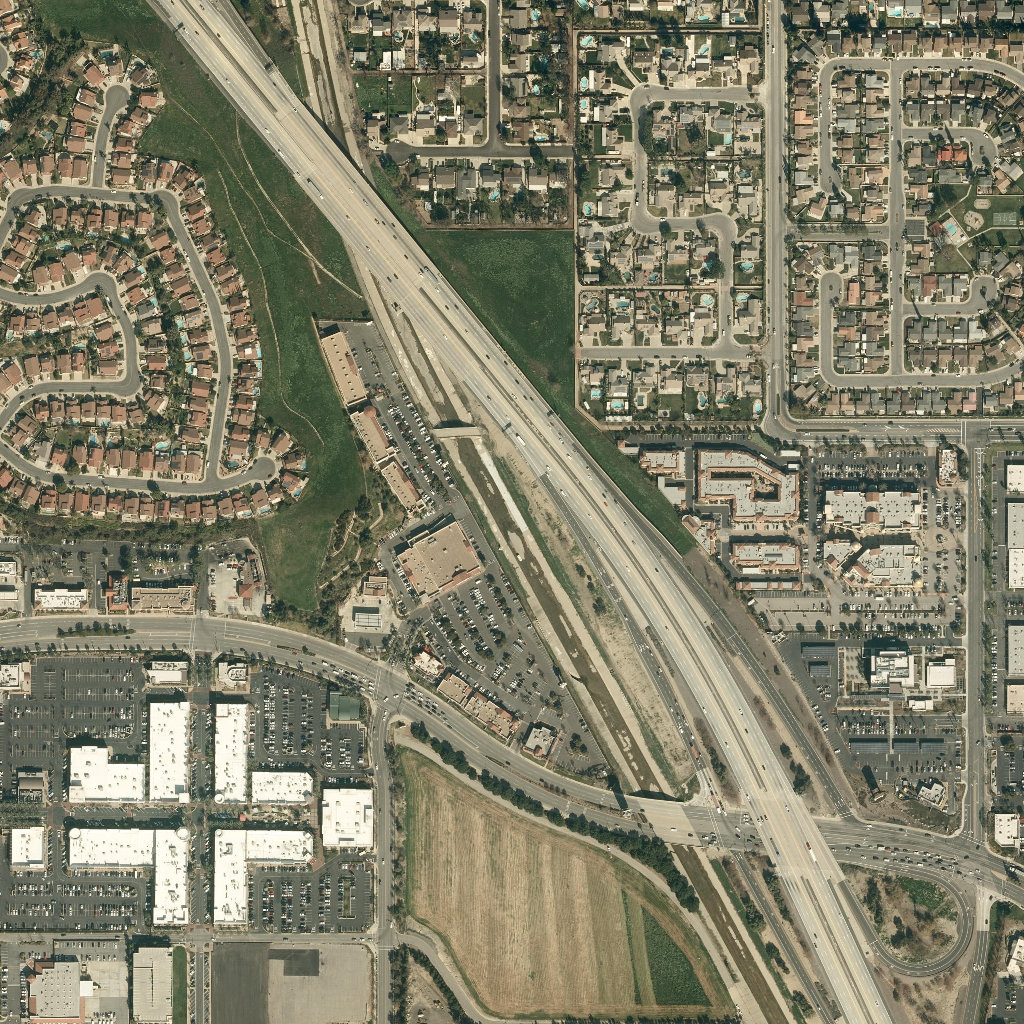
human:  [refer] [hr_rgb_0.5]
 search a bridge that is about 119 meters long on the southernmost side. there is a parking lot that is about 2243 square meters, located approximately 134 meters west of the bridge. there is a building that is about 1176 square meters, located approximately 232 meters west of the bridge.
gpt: <box>[[71, 75, 82, 88, 0]]</box>

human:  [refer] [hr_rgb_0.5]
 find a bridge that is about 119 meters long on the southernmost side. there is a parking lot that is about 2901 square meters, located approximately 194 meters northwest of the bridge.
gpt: <box>[[71, 75, 82, 88, 0]]</box>

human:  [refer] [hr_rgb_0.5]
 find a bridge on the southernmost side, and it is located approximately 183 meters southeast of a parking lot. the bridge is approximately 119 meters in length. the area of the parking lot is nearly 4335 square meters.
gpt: <box>[[71, 75, 82, 88, 0]]</box>

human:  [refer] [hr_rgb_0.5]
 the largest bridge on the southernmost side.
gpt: <box>[[71, 75, 82, 88, 0]]</box>